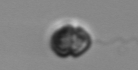
Label: Dinophyceae